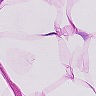
Metastatic tissue present: no